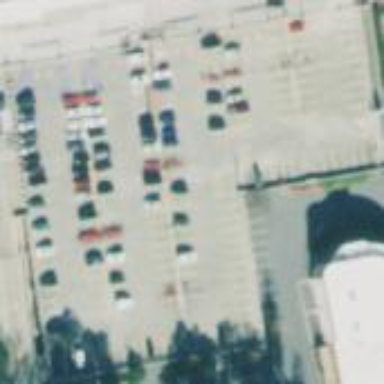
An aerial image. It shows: Multi-storey parking facility.